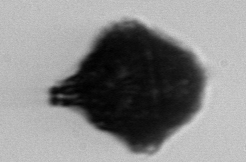
Label: Gonyaulax